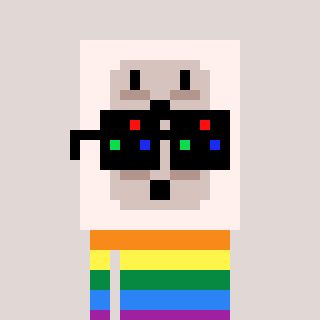
a pixel art character with square black sunglasses, a outlet-shaped head and a rust-colored body on a warm background